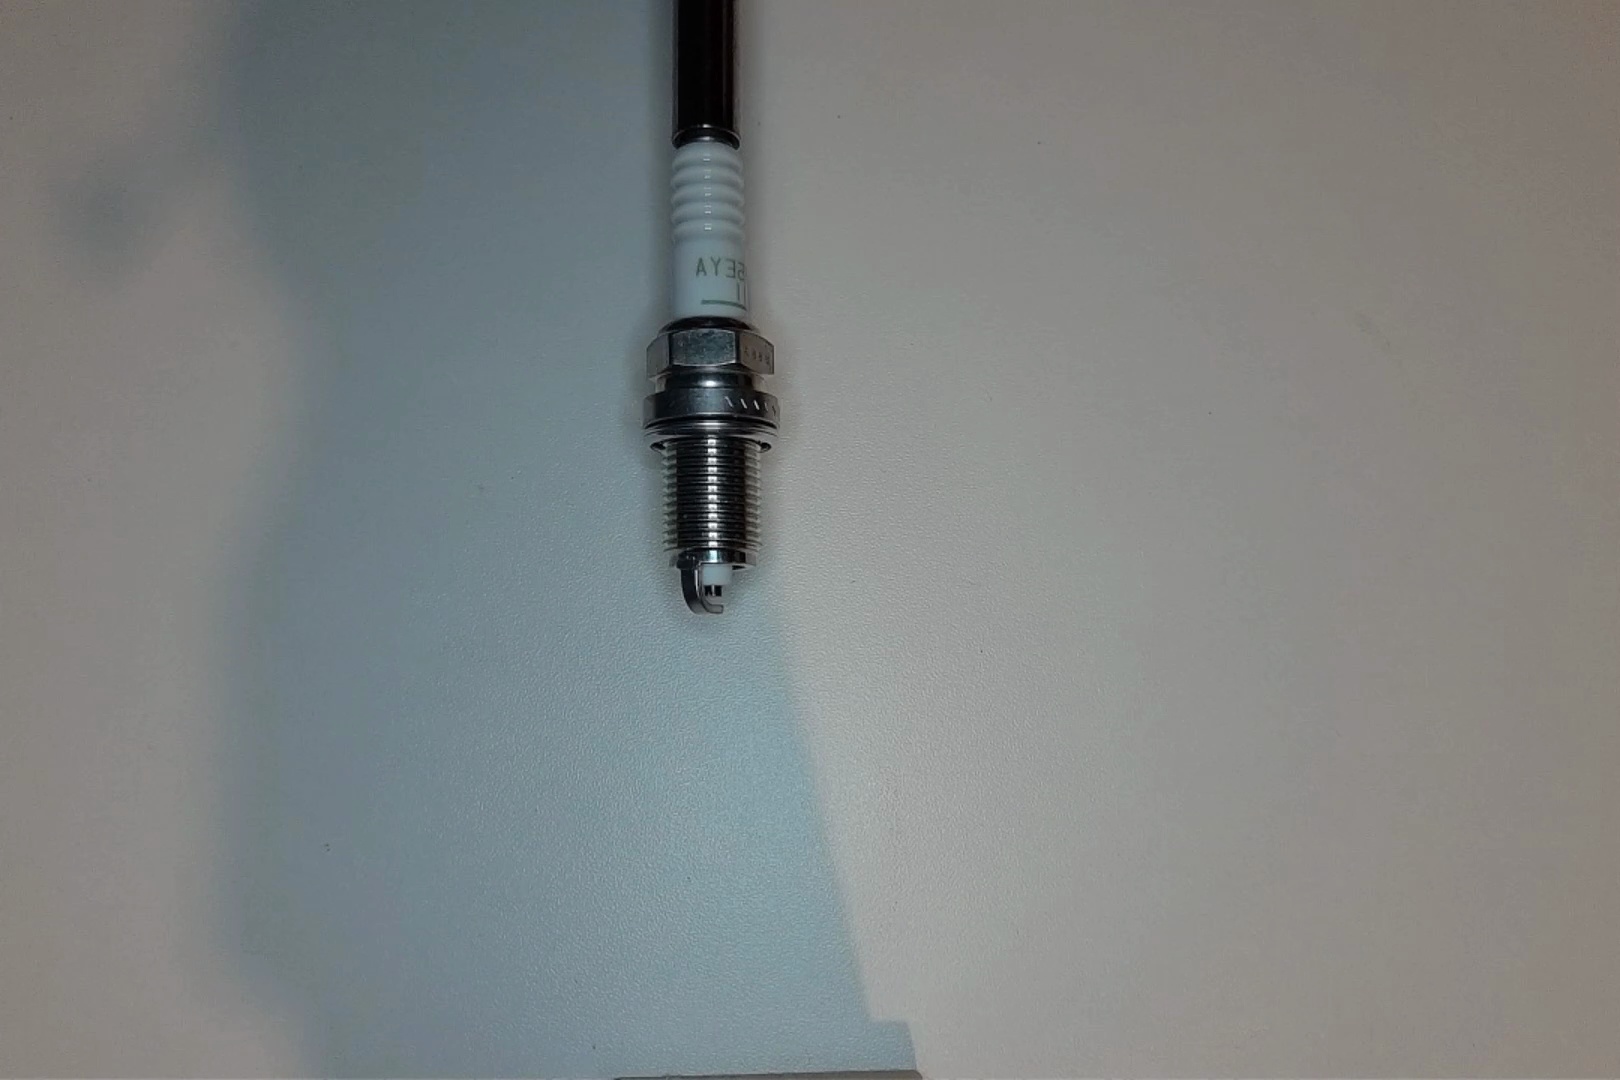
Label: normal